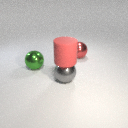
large red rubber cylinder above large gray metal sphere